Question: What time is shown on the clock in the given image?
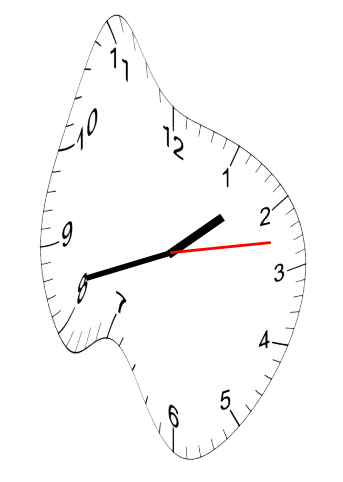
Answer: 01:42:13